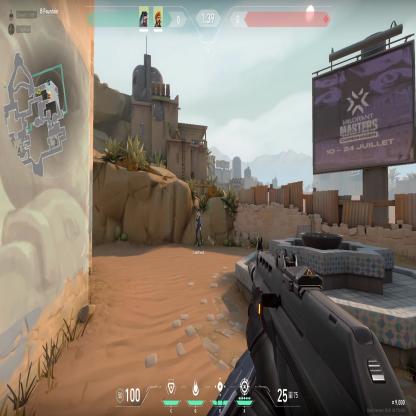
Label: teammate